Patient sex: M
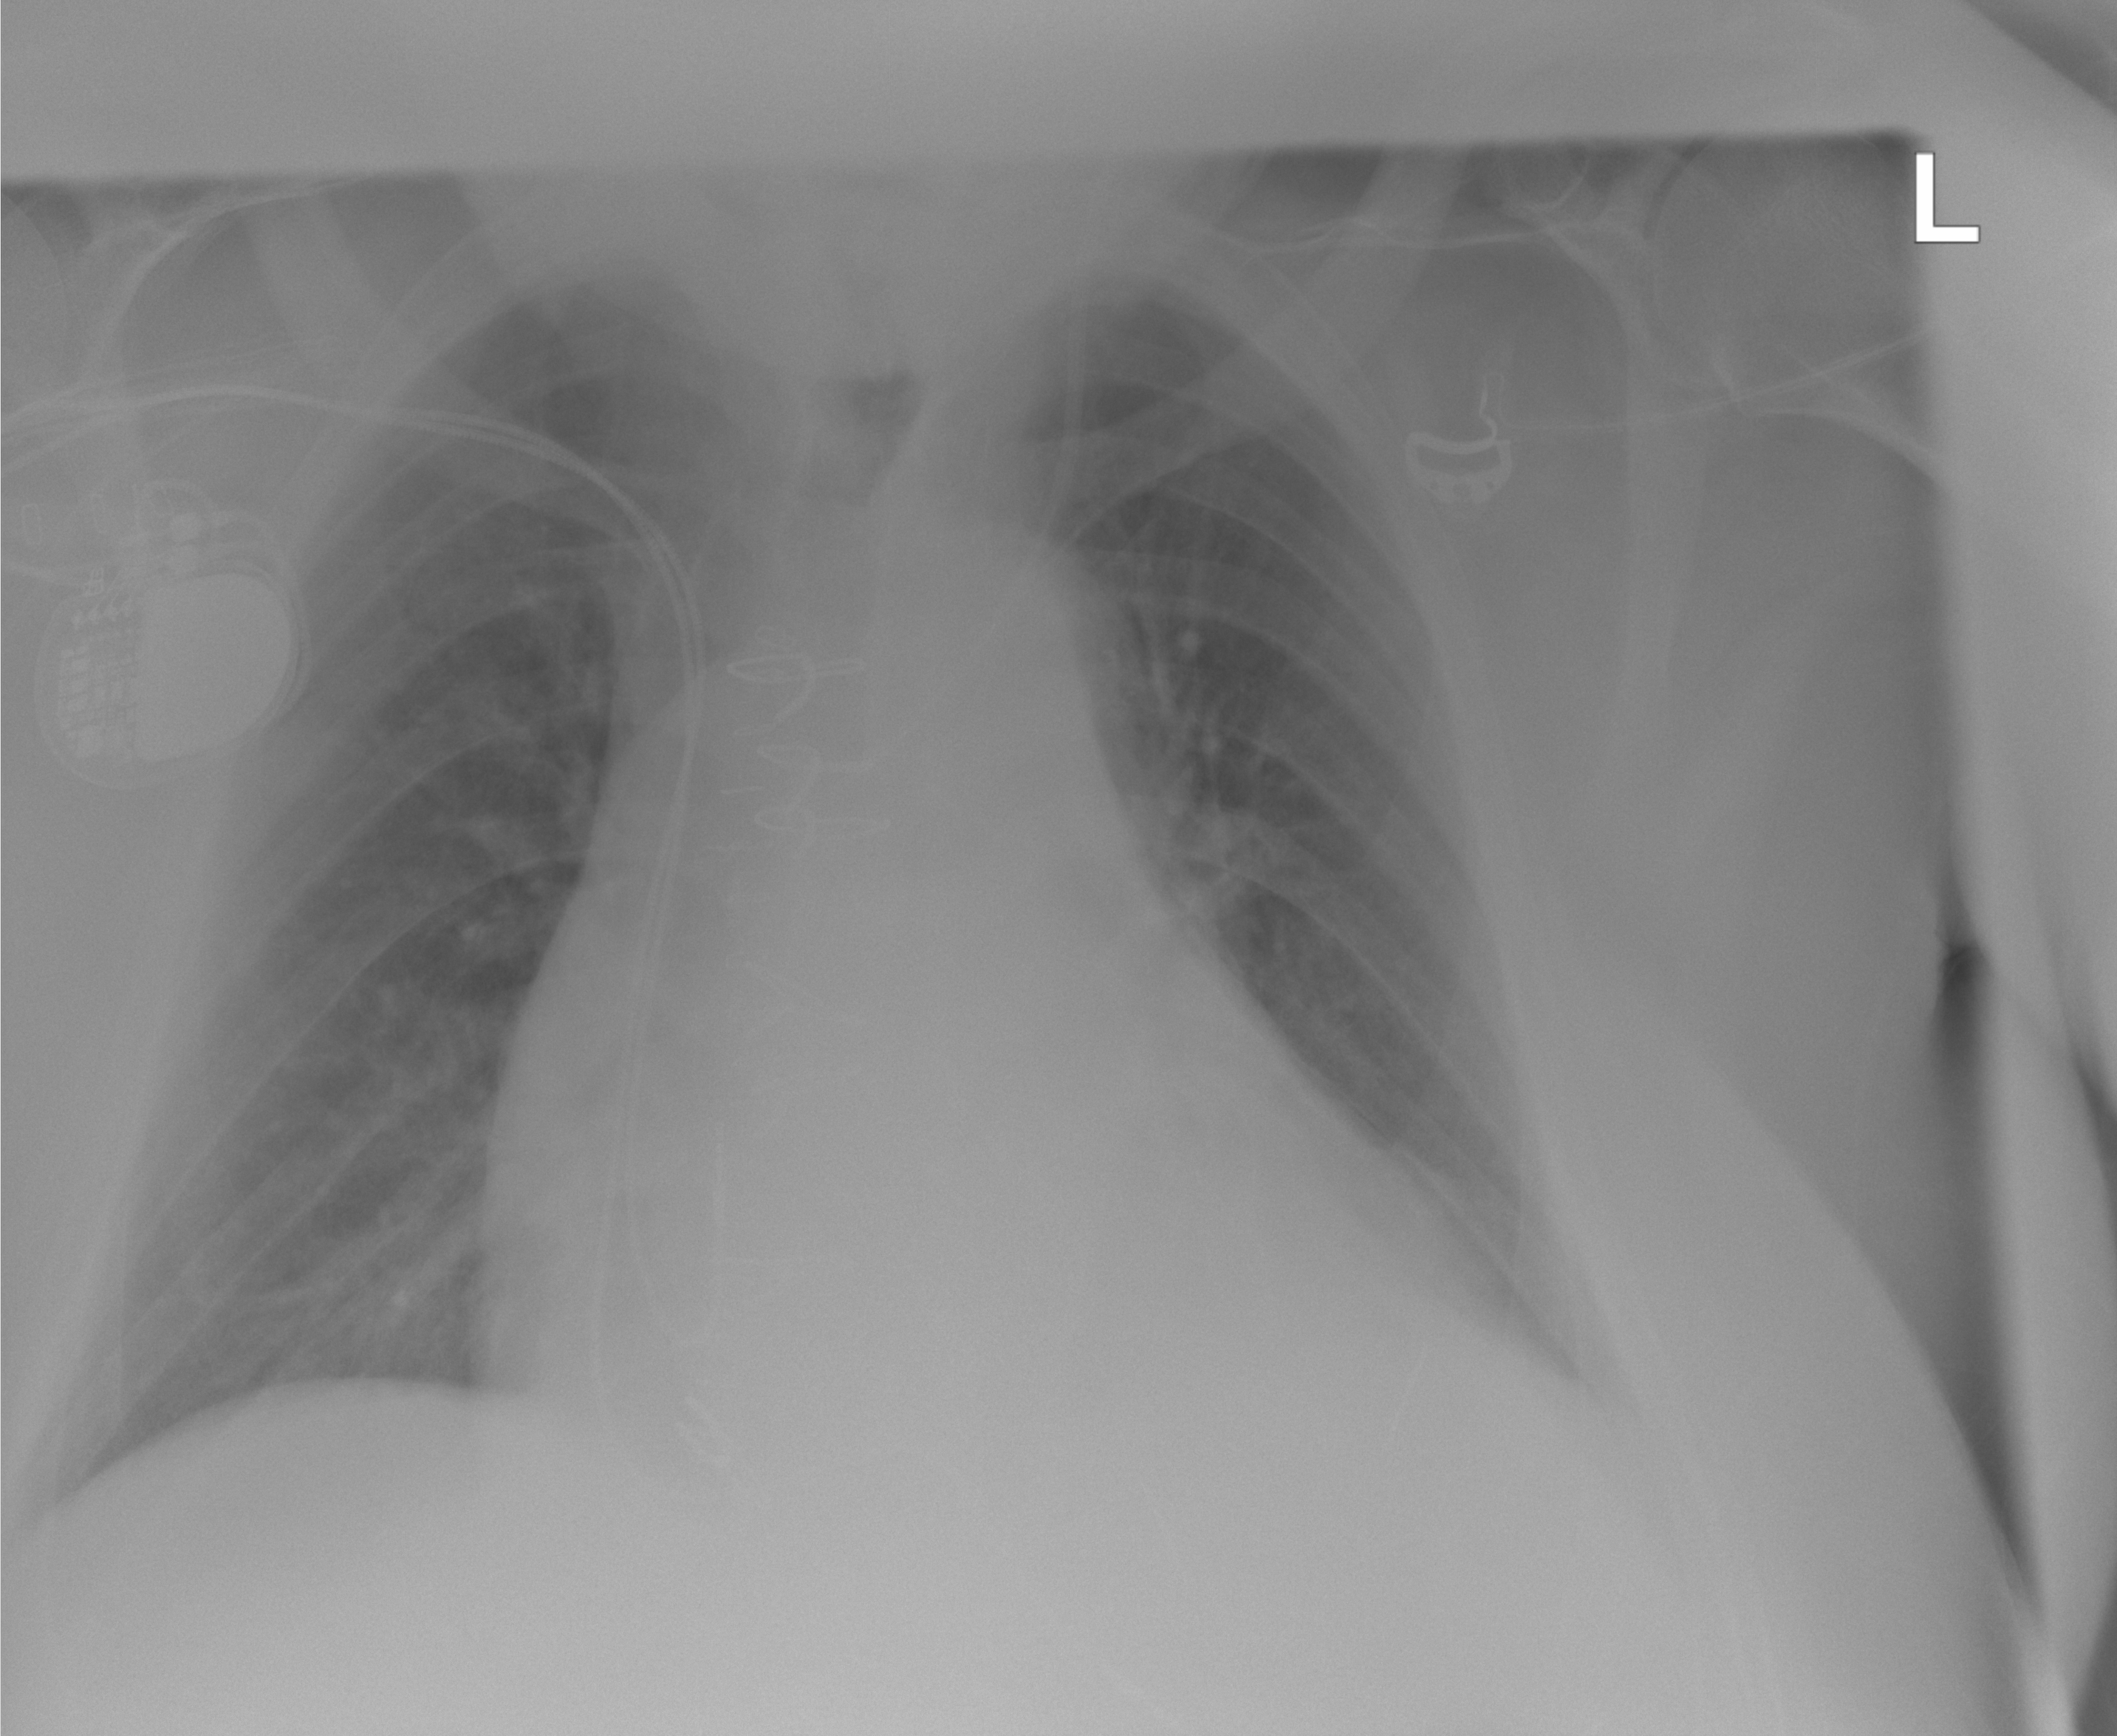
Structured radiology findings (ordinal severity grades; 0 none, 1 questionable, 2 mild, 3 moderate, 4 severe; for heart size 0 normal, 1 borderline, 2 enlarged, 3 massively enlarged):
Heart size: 2
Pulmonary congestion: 0
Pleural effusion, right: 0
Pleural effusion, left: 2
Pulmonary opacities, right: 0
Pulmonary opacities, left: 0
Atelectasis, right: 0
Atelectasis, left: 2